Interaction volume radius: 5 \u00c5
Interaction volume height: 30 \u00c5
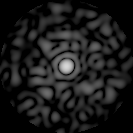
Disorder parameter: 0.8337